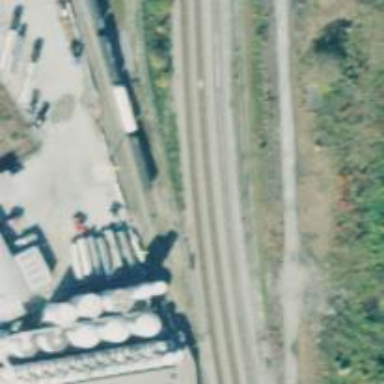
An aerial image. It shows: Railway spur service.